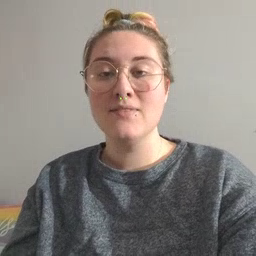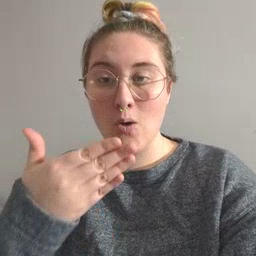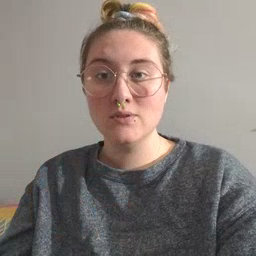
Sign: close